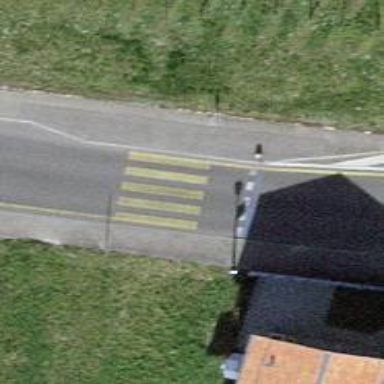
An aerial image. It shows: Marked crossing on the road.